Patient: sex F, age 69
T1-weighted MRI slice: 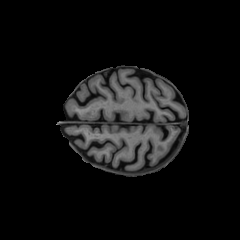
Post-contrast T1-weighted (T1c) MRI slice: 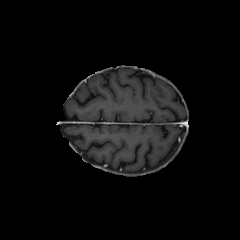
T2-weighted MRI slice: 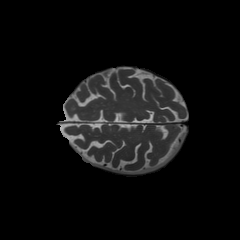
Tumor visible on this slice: no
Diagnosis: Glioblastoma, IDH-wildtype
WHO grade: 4